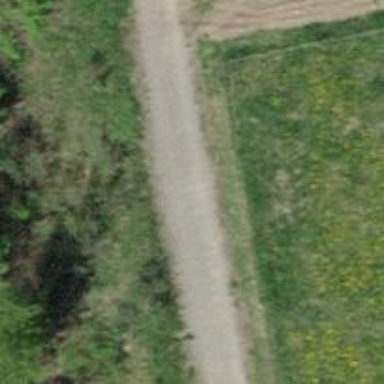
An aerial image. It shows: Unpaved path.